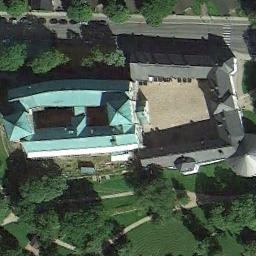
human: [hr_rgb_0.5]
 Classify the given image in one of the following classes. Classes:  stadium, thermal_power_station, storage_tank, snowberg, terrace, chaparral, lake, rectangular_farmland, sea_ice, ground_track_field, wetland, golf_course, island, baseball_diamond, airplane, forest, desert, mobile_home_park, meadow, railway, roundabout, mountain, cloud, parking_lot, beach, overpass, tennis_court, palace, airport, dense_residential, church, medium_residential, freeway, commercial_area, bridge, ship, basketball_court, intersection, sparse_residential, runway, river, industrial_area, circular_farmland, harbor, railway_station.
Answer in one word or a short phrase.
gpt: palace